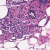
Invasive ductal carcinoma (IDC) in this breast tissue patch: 0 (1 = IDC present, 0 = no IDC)